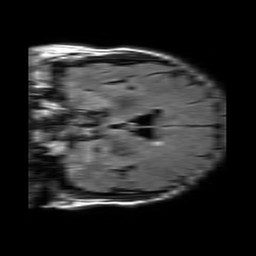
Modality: FLAIR
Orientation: coronal
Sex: male
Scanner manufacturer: philips
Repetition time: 11 s
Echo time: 0.125 s